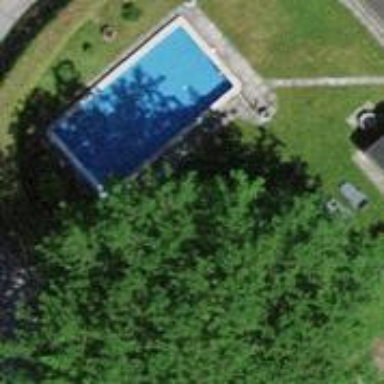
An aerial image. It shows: Swimming pool located in leisure land.